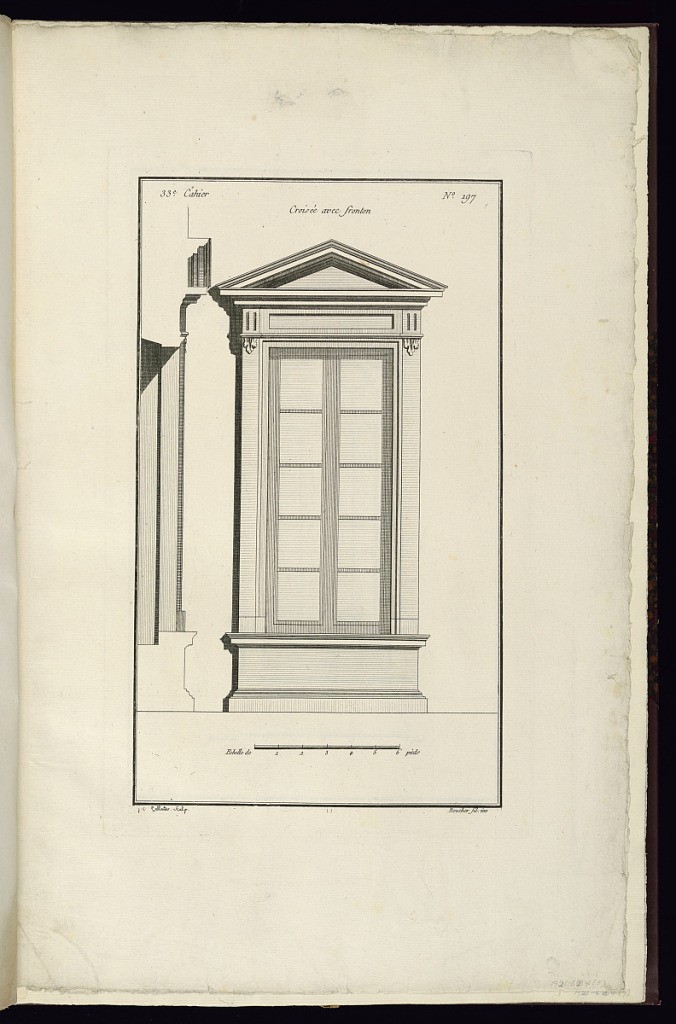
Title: Croisée avec fronton
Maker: Juste-François Boucher, French, 1736 – 1782
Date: ca. 1775
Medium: Engraving on off white laid paper
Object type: Print
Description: Design for a casement window with a triangular pediment. The profile of the window is at left. The plate is signed.